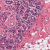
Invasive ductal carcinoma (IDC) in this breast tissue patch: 0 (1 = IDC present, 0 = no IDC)